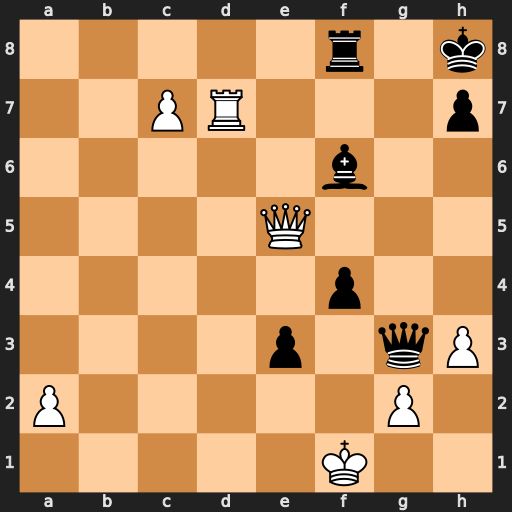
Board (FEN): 5r1k/2PR3p/5b2/4Q3/5p2/4p1qP/P5P1/5K2
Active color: w
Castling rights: -
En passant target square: -
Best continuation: Qxf6+ Rxf6 c8=Q+ Qg8 Rd8 Qxd8 Qxd8+